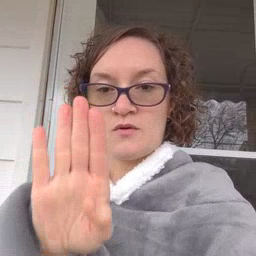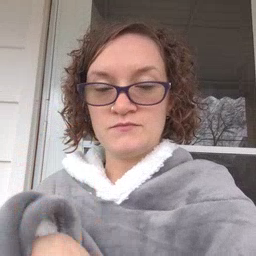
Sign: close